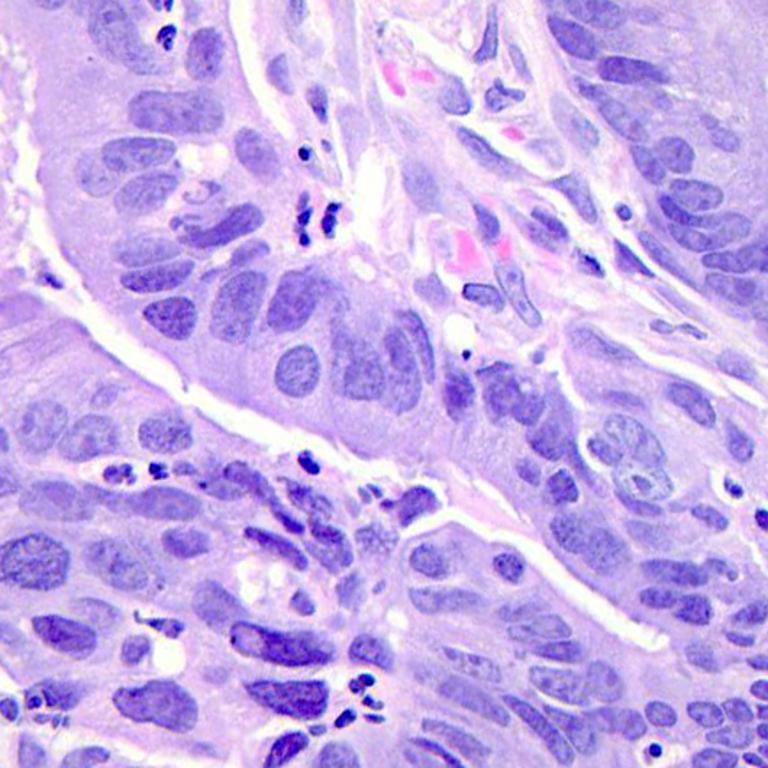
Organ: colon
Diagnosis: adenocarcinomas